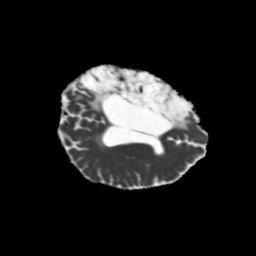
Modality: MD
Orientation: axial
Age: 48
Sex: male
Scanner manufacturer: siemens
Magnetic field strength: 3 T
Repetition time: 5.25 s
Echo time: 0.08 s